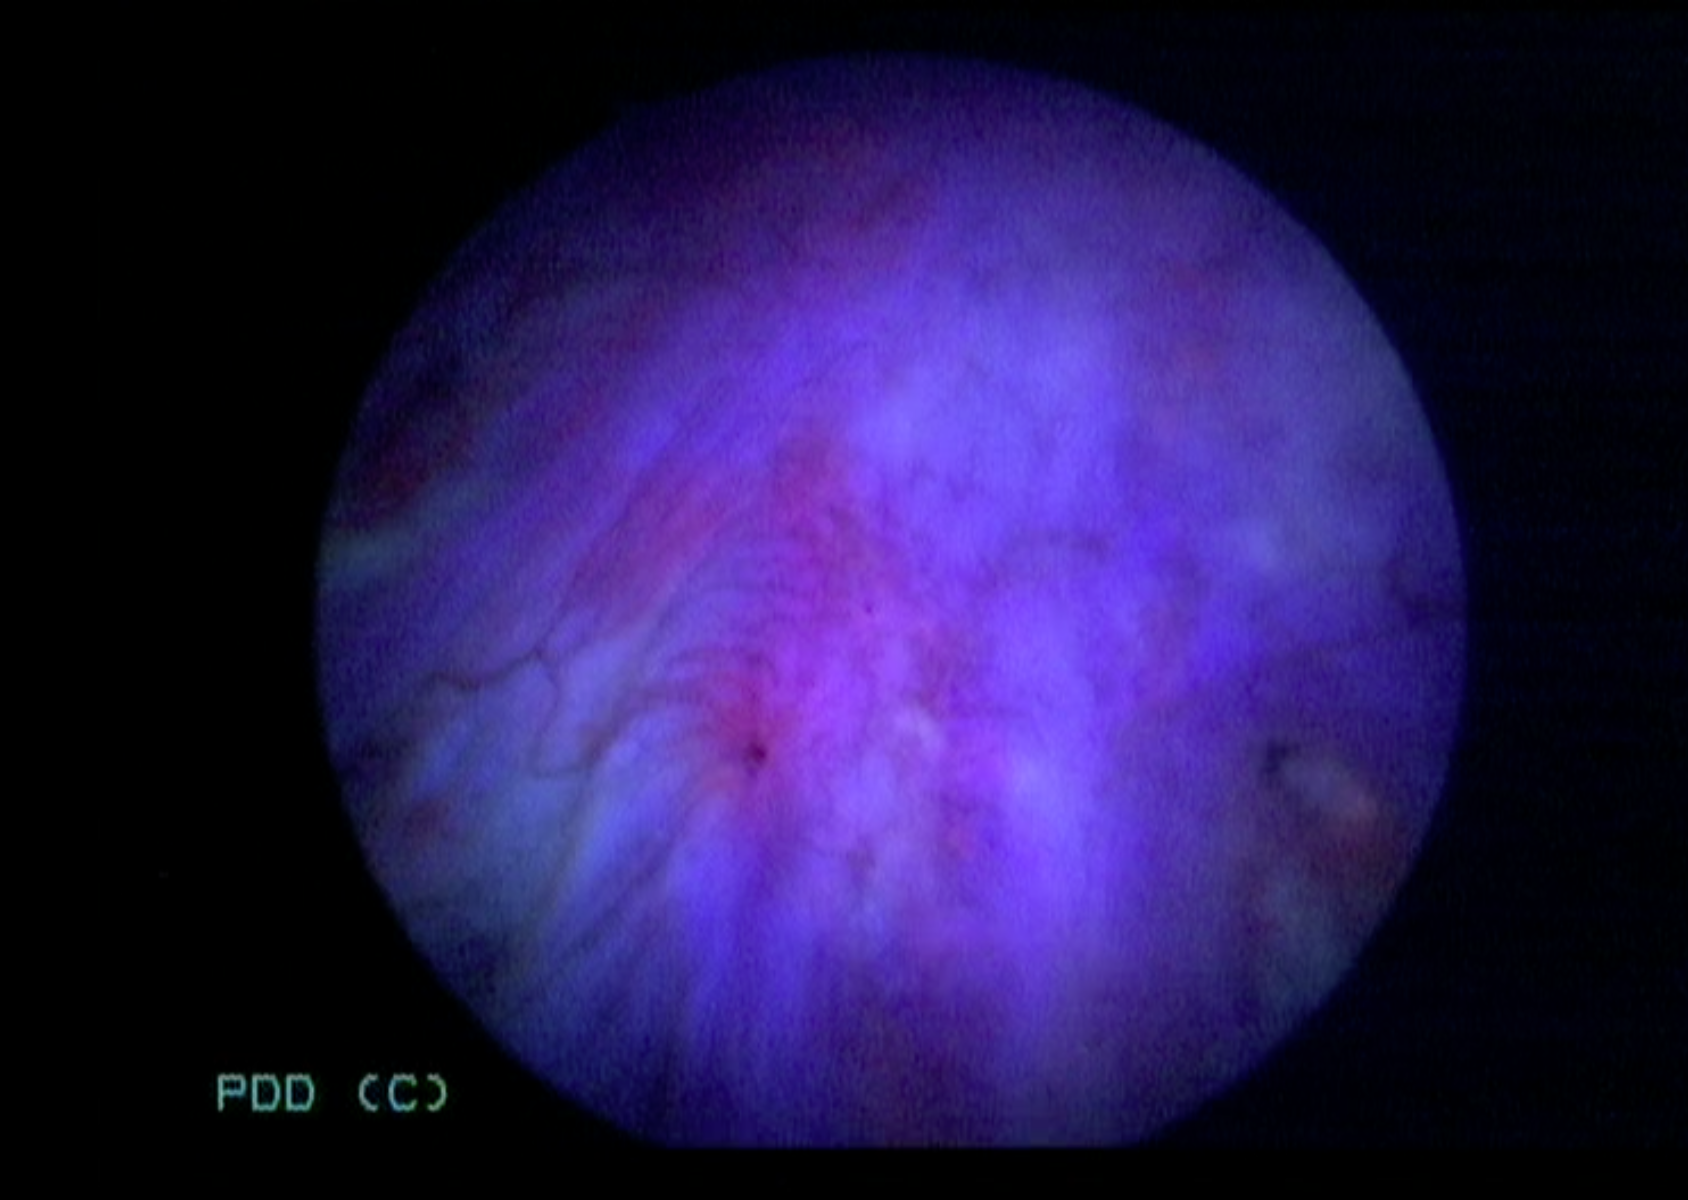
Modality: BLC
Class: Non-malignant
Subclass: BenignNOS
Lesion: L2
Morphology: Non-papillary
Bladder cancer association: No